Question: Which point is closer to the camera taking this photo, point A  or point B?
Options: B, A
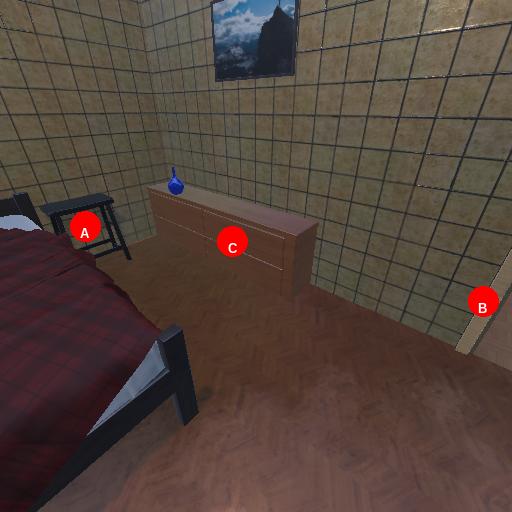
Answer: B